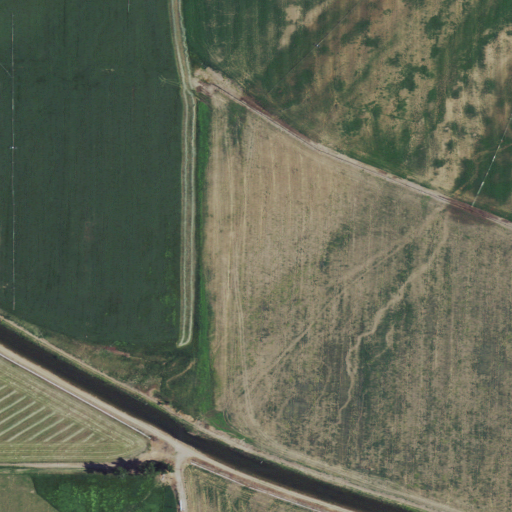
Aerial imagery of valley in Idaho named Kingman Gulch containing cultivated crops and open development